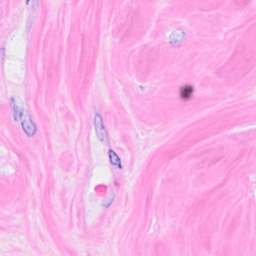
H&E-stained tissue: Breast